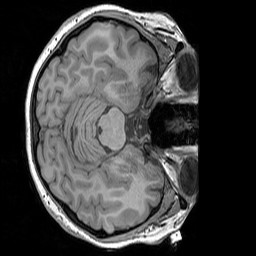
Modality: T1w
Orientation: axial
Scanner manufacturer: siemens
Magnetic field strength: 3 T
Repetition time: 1.83 s
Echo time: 0.00303 s